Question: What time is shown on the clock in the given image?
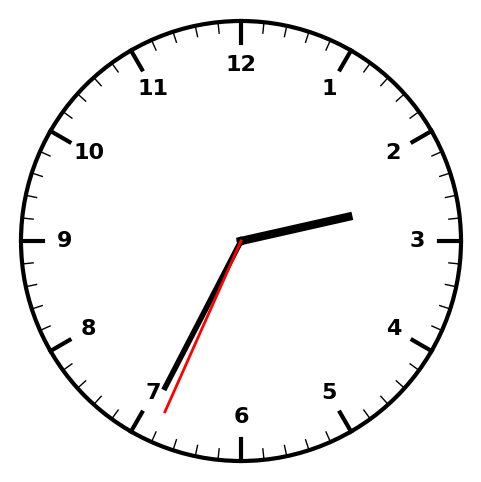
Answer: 02:34:34